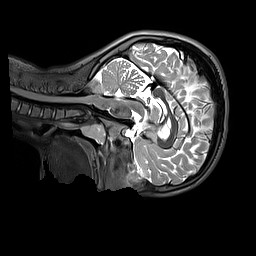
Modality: T2w
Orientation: sagittal
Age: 9
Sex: female
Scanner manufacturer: siemens
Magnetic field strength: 3 T
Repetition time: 3.2 s
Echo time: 0.408 s